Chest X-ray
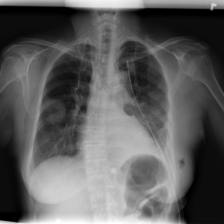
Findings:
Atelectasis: negative
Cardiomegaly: negative
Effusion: negative
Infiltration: negative
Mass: positive
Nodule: negative
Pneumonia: negative
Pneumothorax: positive
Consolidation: negative
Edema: negative
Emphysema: negative
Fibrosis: negative
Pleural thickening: positive
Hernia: negative